Interaction volume radius: 5 \u00c5
Interaction volume height: 10 \u00c5
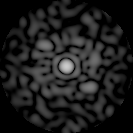
Disorder parameter: 0.8346